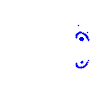
Particle: pion